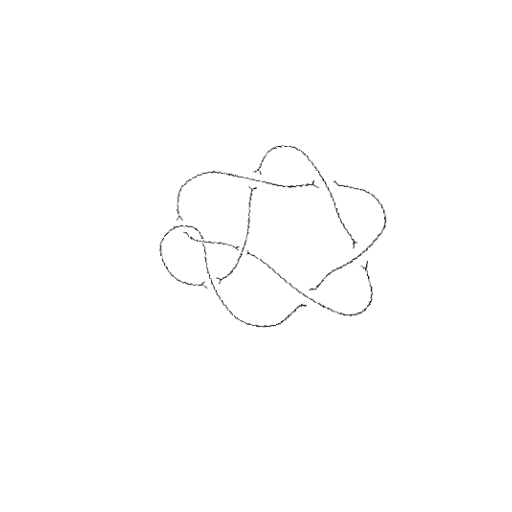
Crossing number: 8